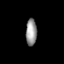
Tissue: prostate
Cell type: Endothelial cells
Senescence score: 0.694
Nuclear area (px): 292
Mean DAPI intensity: 149.151